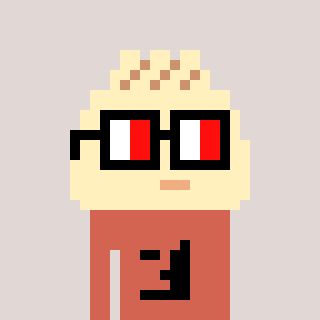
a pixel art character with square glasses with black frames and red eyes, a porkbao-shaped head and a peachy-colored body on a warm background